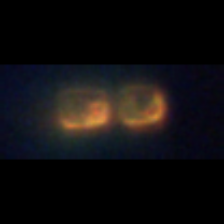
Taxon: Stephanopyxis
Group: Diatoms